Question: Im sure this is a very simple problem but have done a search and cant find my solution or any that I can adapt. Its quite difficult to describe so will use pics and try to explain.
I am putting together a database of jobs. All jobs will have the same variables with a "Y" or "N" specific to that job . I want to be able to have a searchable row where I enter "Y" or "N" & it matches any job with an exact match. Hope that made sense here are the pics that will help.

Im sure I have done similar to this before but as I dont use excel everyday I am struggling to put what i have found to good use.
Any help would be much appreciated & I thank you in advance.
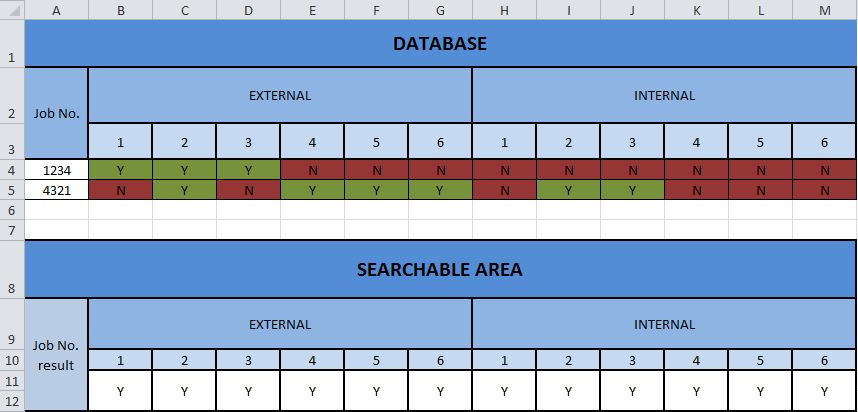
Answer: Ok there is one thing you need to do for the solution i am going to provide.
Insert a column left of your data or move everything one column to the right.
In the blank cell 'A4' type '=C4&D4&E4&F4&G4&H4&I4&J4&K4&L4&M4&N4' and copy down i.e to cell 'A5' in your example.
Do the same in 'A11' i.e. '=C11&D11&...'
In cell 'B11' write the following function '=vlookup(A11 , $A$4:$B$5 , 2, 0 )'
One thing you should be aware of.
if the strings of 'Y' and 'N' in your search area match more than 1 jobs it will return the first one it finds.